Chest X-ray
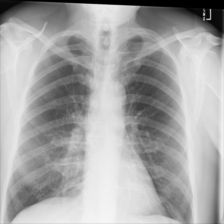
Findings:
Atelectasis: negative
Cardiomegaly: negative
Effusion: negative
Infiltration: negative
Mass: negative
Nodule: negative
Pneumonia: negative
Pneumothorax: negative
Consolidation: negative
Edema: negative
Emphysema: negative
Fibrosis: negative
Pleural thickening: negative
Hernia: negative